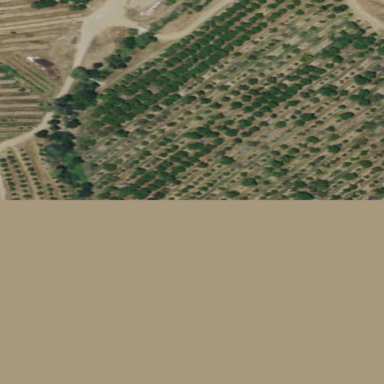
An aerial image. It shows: Orchard.